Field crop: maize
Growth stage: 2
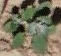
Species: chenopodium